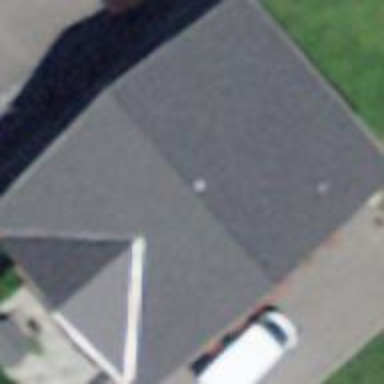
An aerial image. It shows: Building with gabled roof oriented across its structure.